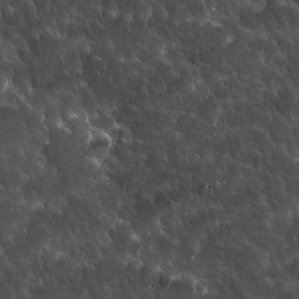
Label: non_frost